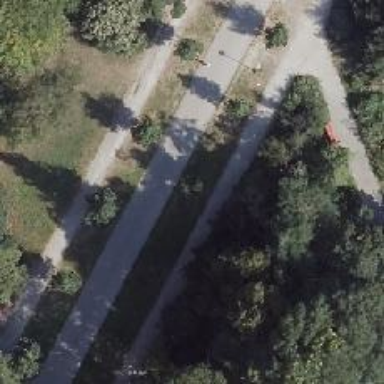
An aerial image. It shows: Tree-lined avenue.